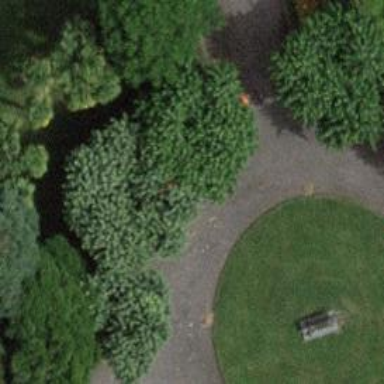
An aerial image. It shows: Bench.